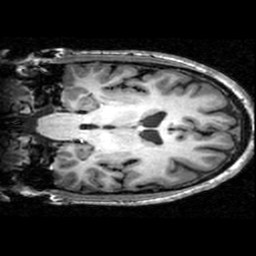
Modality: T1w
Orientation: coronal
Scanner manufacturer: ge
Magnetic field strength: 3 T
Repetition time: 0.00904 s
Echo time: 0.00184 s